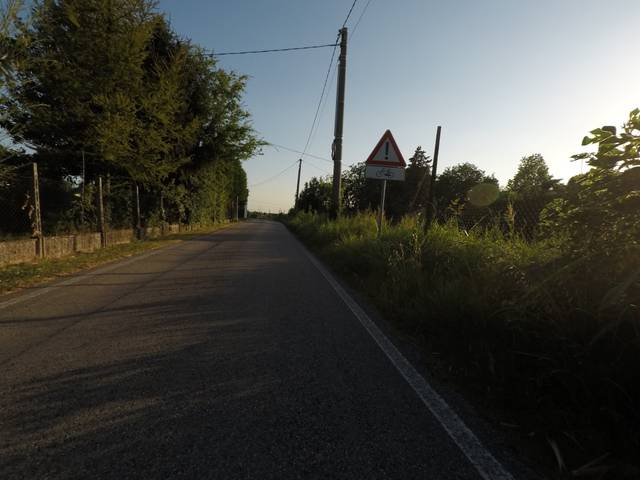
Region: Italy
Coordinates: 45.038, 11.642